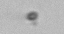
Label: nanoplankton_mix